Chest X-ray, AP view. Patient: 11 years old, sex F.
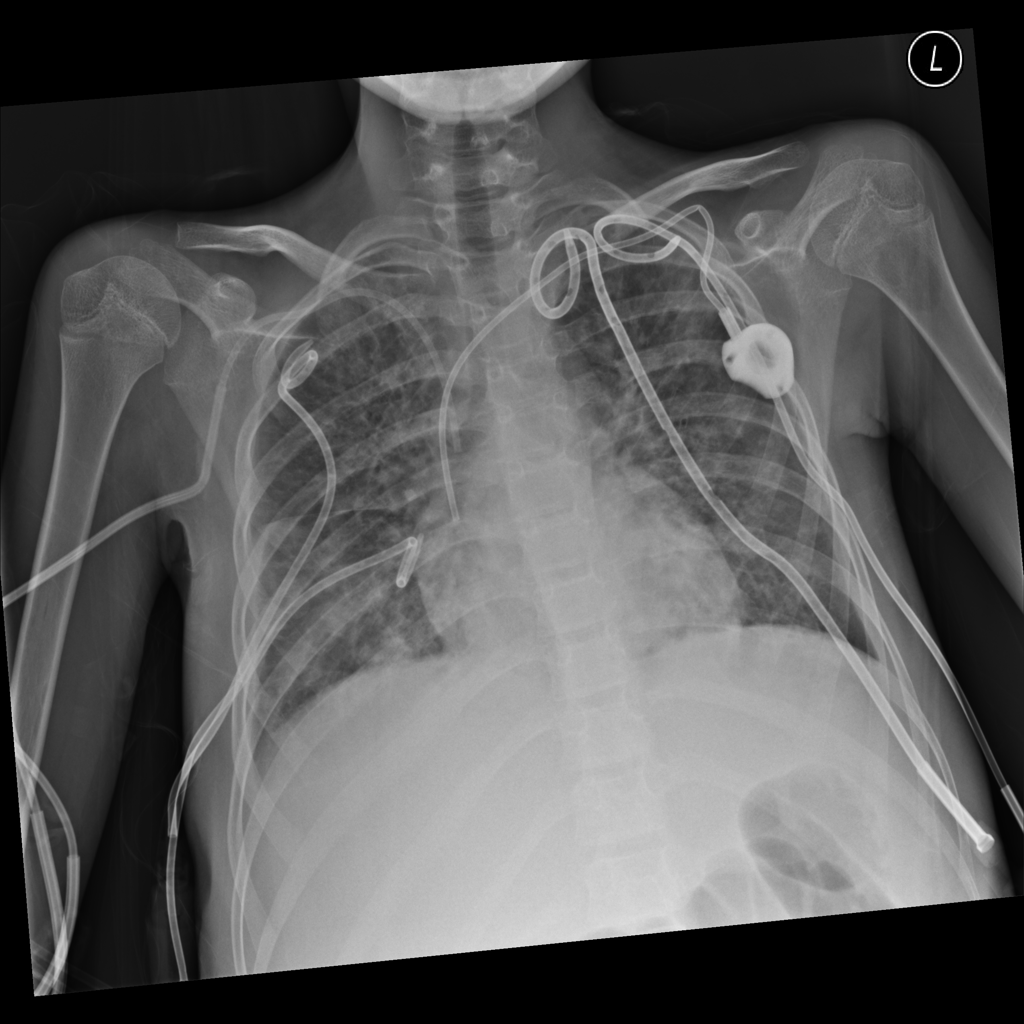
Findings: Effusion, Infiltration, Nodule